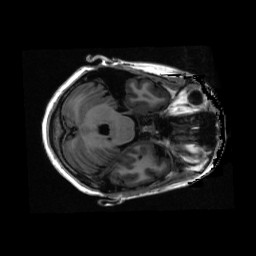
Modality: T1w
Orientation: axial